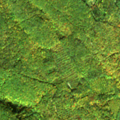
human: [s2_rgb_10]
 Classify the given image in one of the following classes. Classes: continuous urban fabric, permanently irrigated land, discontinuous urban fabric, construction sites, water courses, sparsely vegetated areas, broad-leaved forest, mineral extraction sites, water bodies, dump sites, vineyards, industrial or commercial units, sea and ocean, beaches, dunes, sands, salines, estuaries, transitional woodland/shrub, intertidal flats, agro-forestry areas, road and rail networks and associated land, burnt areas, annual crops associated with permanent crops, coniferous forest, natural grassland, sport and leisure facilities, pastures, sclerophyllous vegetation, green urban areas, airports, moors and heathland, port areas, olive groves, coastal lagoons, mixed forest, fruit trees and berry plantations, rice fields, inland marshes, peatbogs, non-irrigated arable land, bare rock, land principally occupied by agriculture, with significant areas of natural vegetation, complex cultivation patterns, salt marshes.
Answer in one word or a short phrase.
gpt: broad-leaved forest